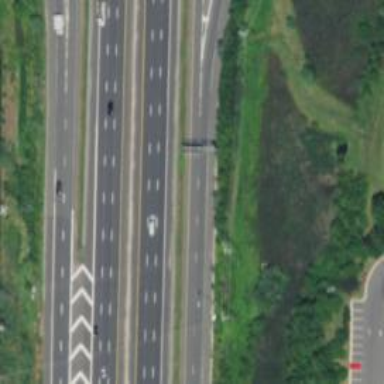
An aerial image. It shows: Motorway junction.